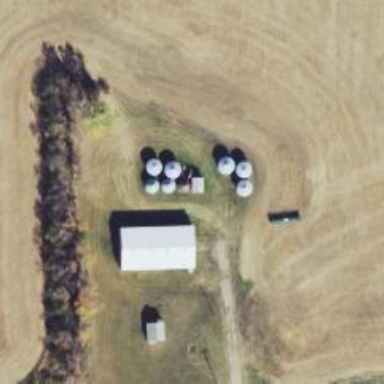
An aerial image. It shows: Silo.